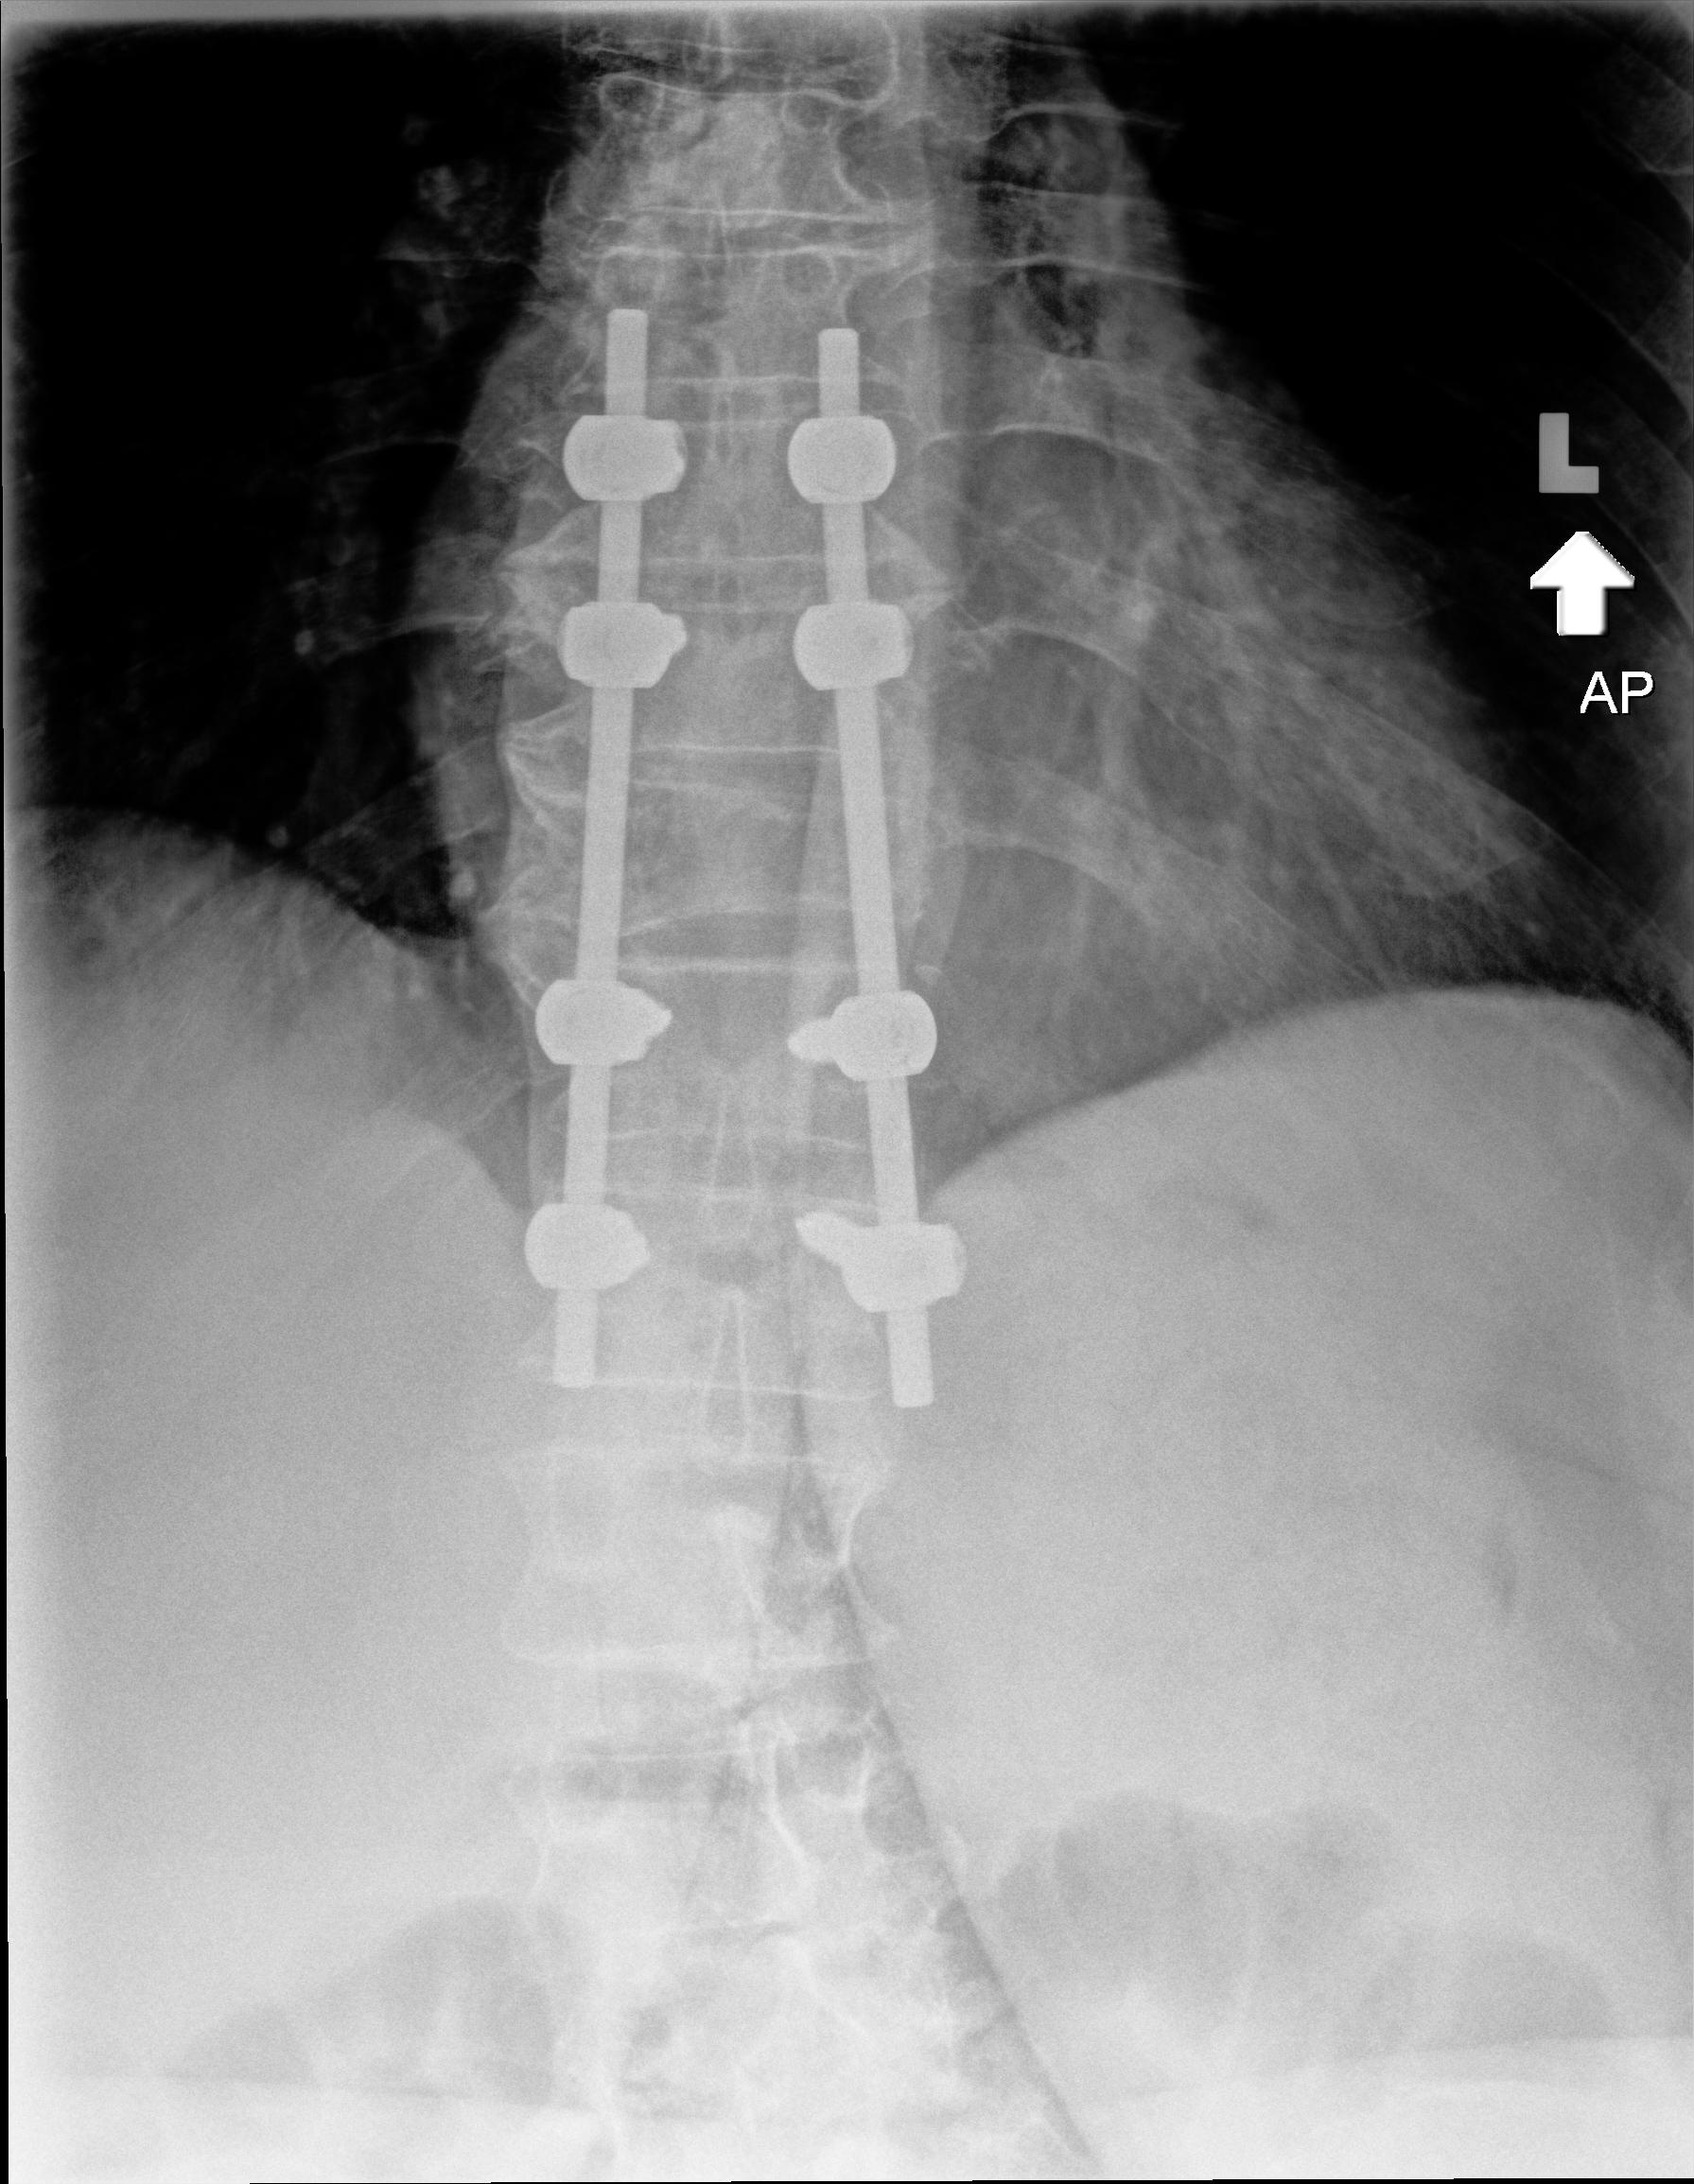
View: AP
Implant manufacturer: orthofix firebird